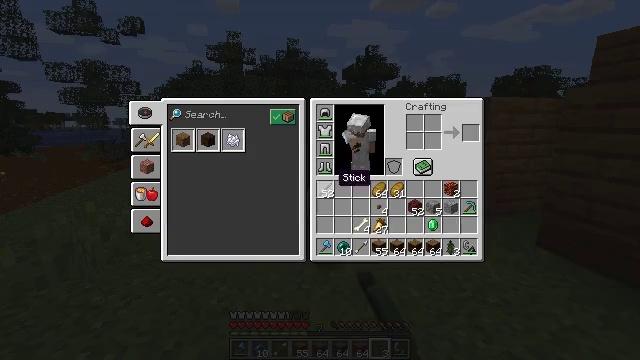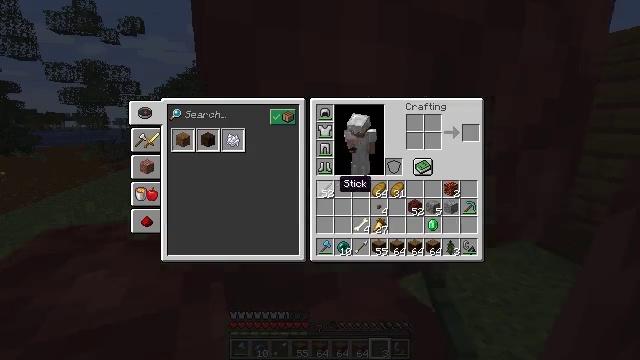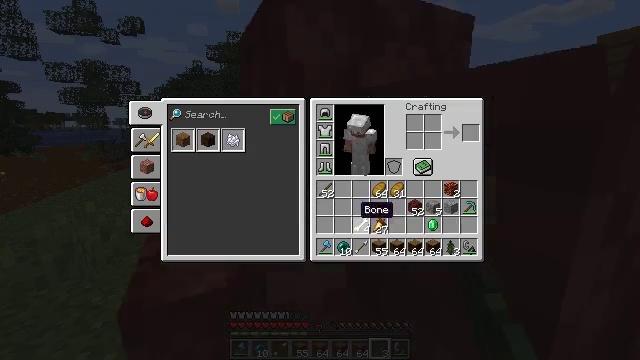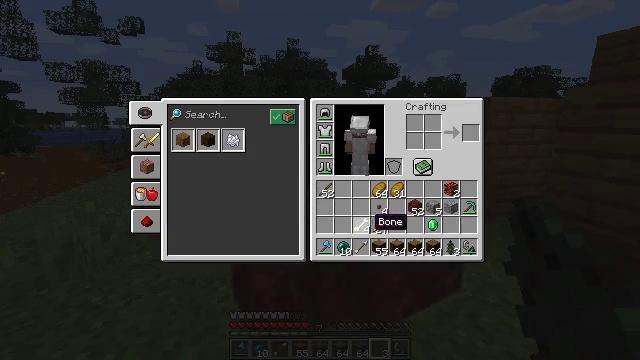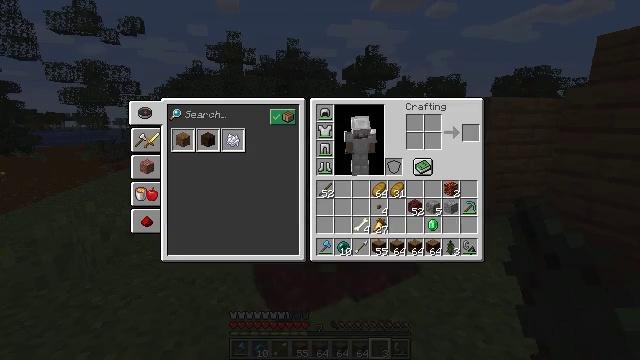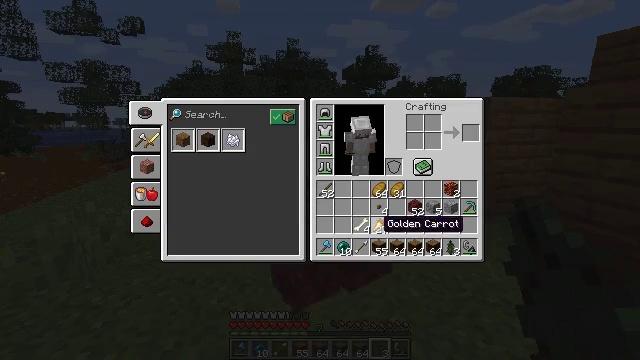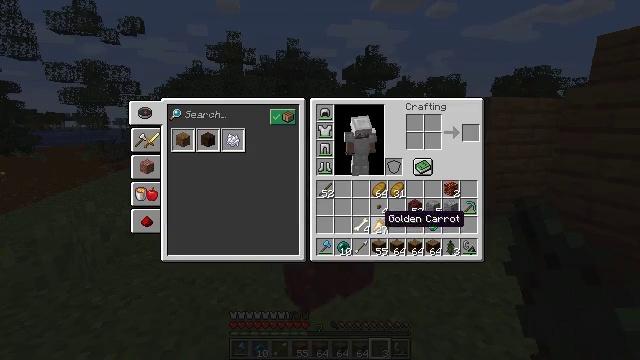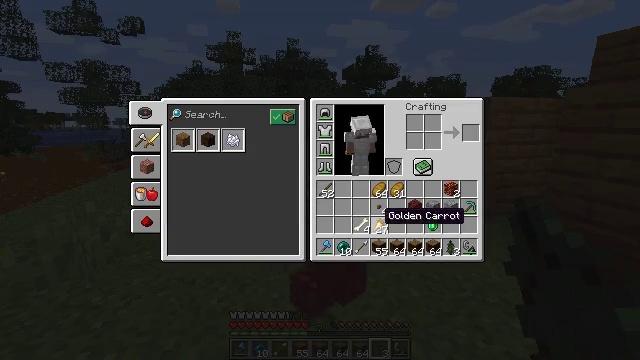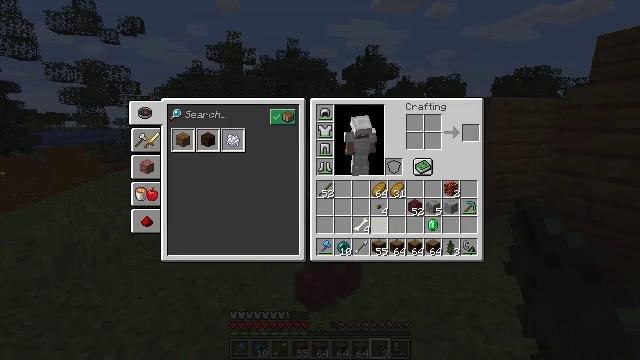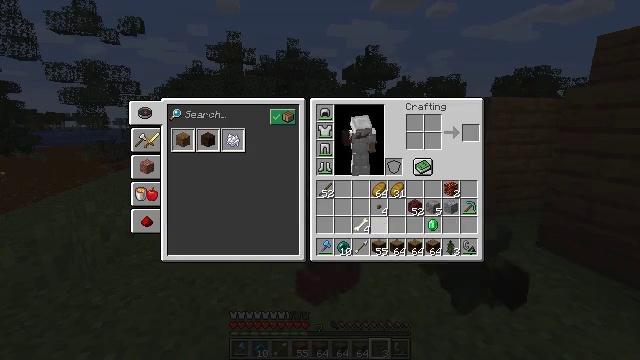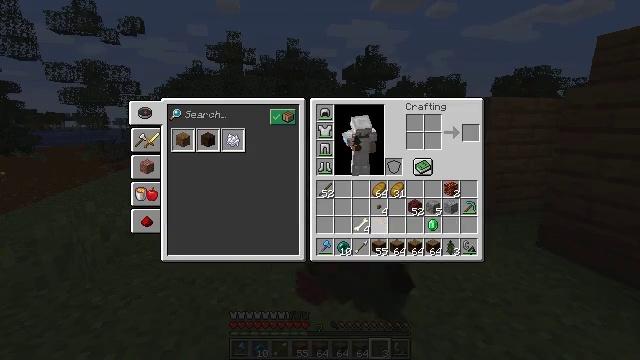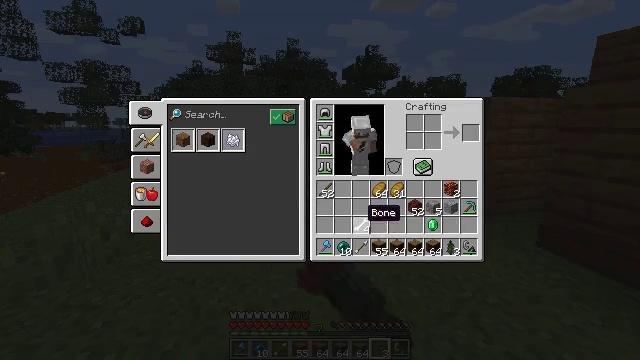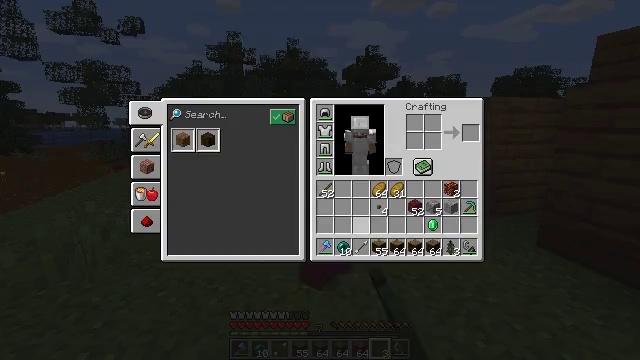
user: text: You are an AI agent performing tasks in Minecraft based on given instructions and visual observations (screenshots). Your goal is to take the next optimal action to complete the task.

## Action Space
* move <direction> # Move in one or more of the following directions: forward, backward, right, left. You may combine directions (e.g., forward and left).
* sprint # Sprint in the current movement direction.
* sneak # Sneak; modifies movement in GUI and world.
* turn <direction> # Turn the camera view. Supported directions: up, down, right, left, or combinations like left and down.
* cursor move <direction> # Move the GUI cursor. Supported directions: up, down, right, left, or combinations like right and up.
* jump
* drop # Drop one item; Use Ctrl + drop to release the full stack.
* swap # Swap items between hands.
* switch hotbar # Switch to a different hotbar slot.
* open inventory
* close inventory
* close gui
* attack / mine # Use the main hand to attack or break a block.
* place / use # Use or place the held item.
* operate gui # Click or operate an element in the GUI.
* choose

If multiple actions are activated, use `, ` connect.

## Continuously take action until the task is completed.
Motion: motion action
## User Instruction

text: Remove a golden carrot from the inventory.
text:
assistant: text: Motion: sprint, drop, open gui
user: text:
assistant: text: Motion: sprint, cursor move right and down
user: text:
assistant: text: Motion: sprint, cursor move right and down
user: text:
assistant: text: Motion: sprint
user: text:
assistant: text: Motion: sprint, drop
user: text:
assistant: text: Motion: sprint, drop
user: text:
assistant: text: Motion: sprint
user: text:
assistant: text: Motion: sprint, drop
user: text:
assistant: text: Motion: sprint, drop
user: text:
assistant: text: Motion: sprint, cursor move left, drop
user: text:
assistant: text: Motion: sprint, cursor move left
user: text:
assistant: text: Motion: sprint, drop
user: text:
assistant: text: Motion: sprint, drop